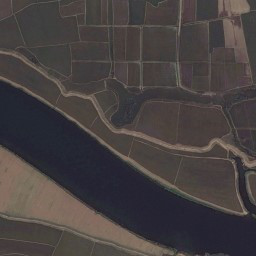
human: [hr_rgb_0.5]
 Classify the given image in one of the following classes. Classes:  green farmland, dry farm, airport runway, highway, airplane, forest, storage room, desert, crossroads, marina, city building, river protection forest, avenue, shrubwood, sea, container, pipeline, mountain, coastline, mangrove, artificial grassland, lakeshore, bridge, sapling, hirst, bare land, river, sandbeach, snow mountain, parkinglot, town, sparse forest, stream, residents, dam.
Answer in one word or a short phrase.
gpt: river